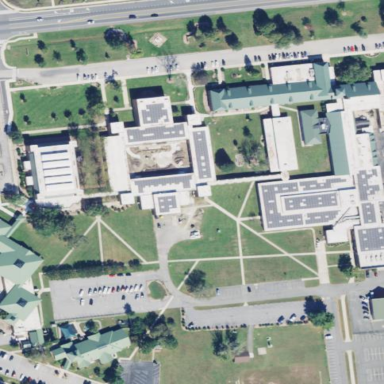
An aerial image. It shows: College building.